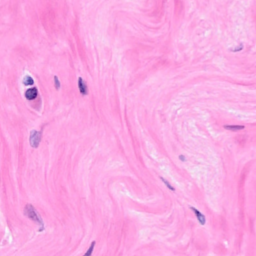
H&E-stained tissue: Breast